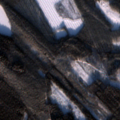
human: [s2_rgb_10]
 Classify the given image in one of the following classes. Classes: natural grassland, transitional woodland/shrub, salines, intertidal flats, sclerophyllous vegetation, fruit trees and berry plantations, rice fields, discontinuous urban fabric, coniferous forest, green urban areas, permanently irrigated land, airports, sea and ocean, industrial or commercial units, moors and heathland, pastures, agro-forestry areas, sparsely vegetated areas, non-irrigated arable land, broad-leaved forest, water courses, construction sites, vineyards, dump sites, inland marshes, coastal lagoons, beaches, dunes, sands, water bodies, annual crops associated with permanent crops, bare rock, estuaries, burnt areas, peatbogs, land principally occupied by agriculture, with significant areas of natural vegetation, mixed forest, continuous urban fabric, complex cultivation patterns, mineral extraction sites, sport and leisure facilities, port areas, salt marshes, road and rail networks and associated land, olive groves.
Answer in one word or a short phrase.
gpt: coniferous forest, mixed forest, transitional woodland/shrub, peatbogs